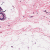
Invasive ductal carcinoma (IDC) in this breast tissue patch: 0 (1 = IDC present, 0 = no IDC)